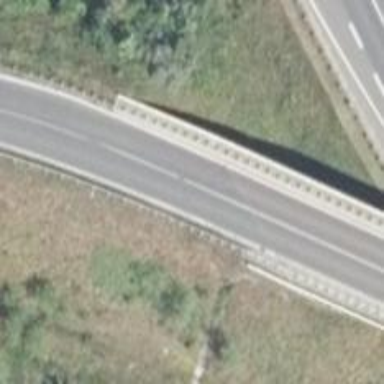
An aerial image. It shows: Tertiary road with bridge.